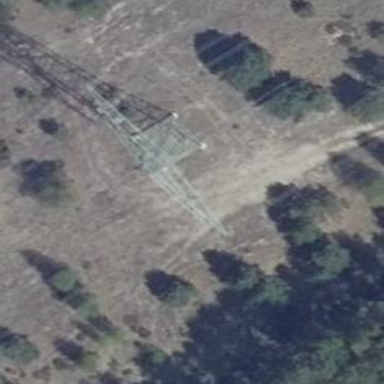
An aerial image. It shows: Power tower.